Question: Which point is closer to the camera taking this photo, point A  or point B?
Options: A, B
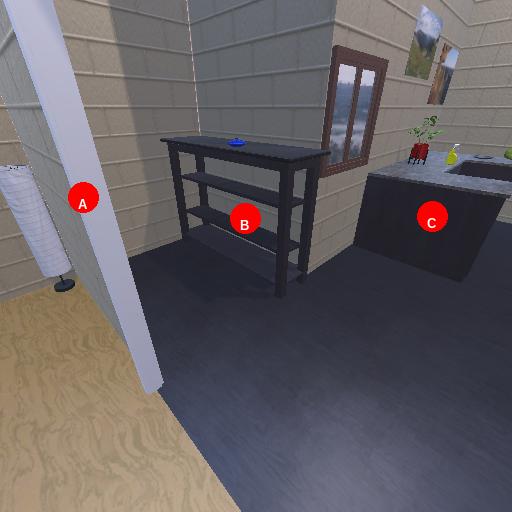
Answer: A